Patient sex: M
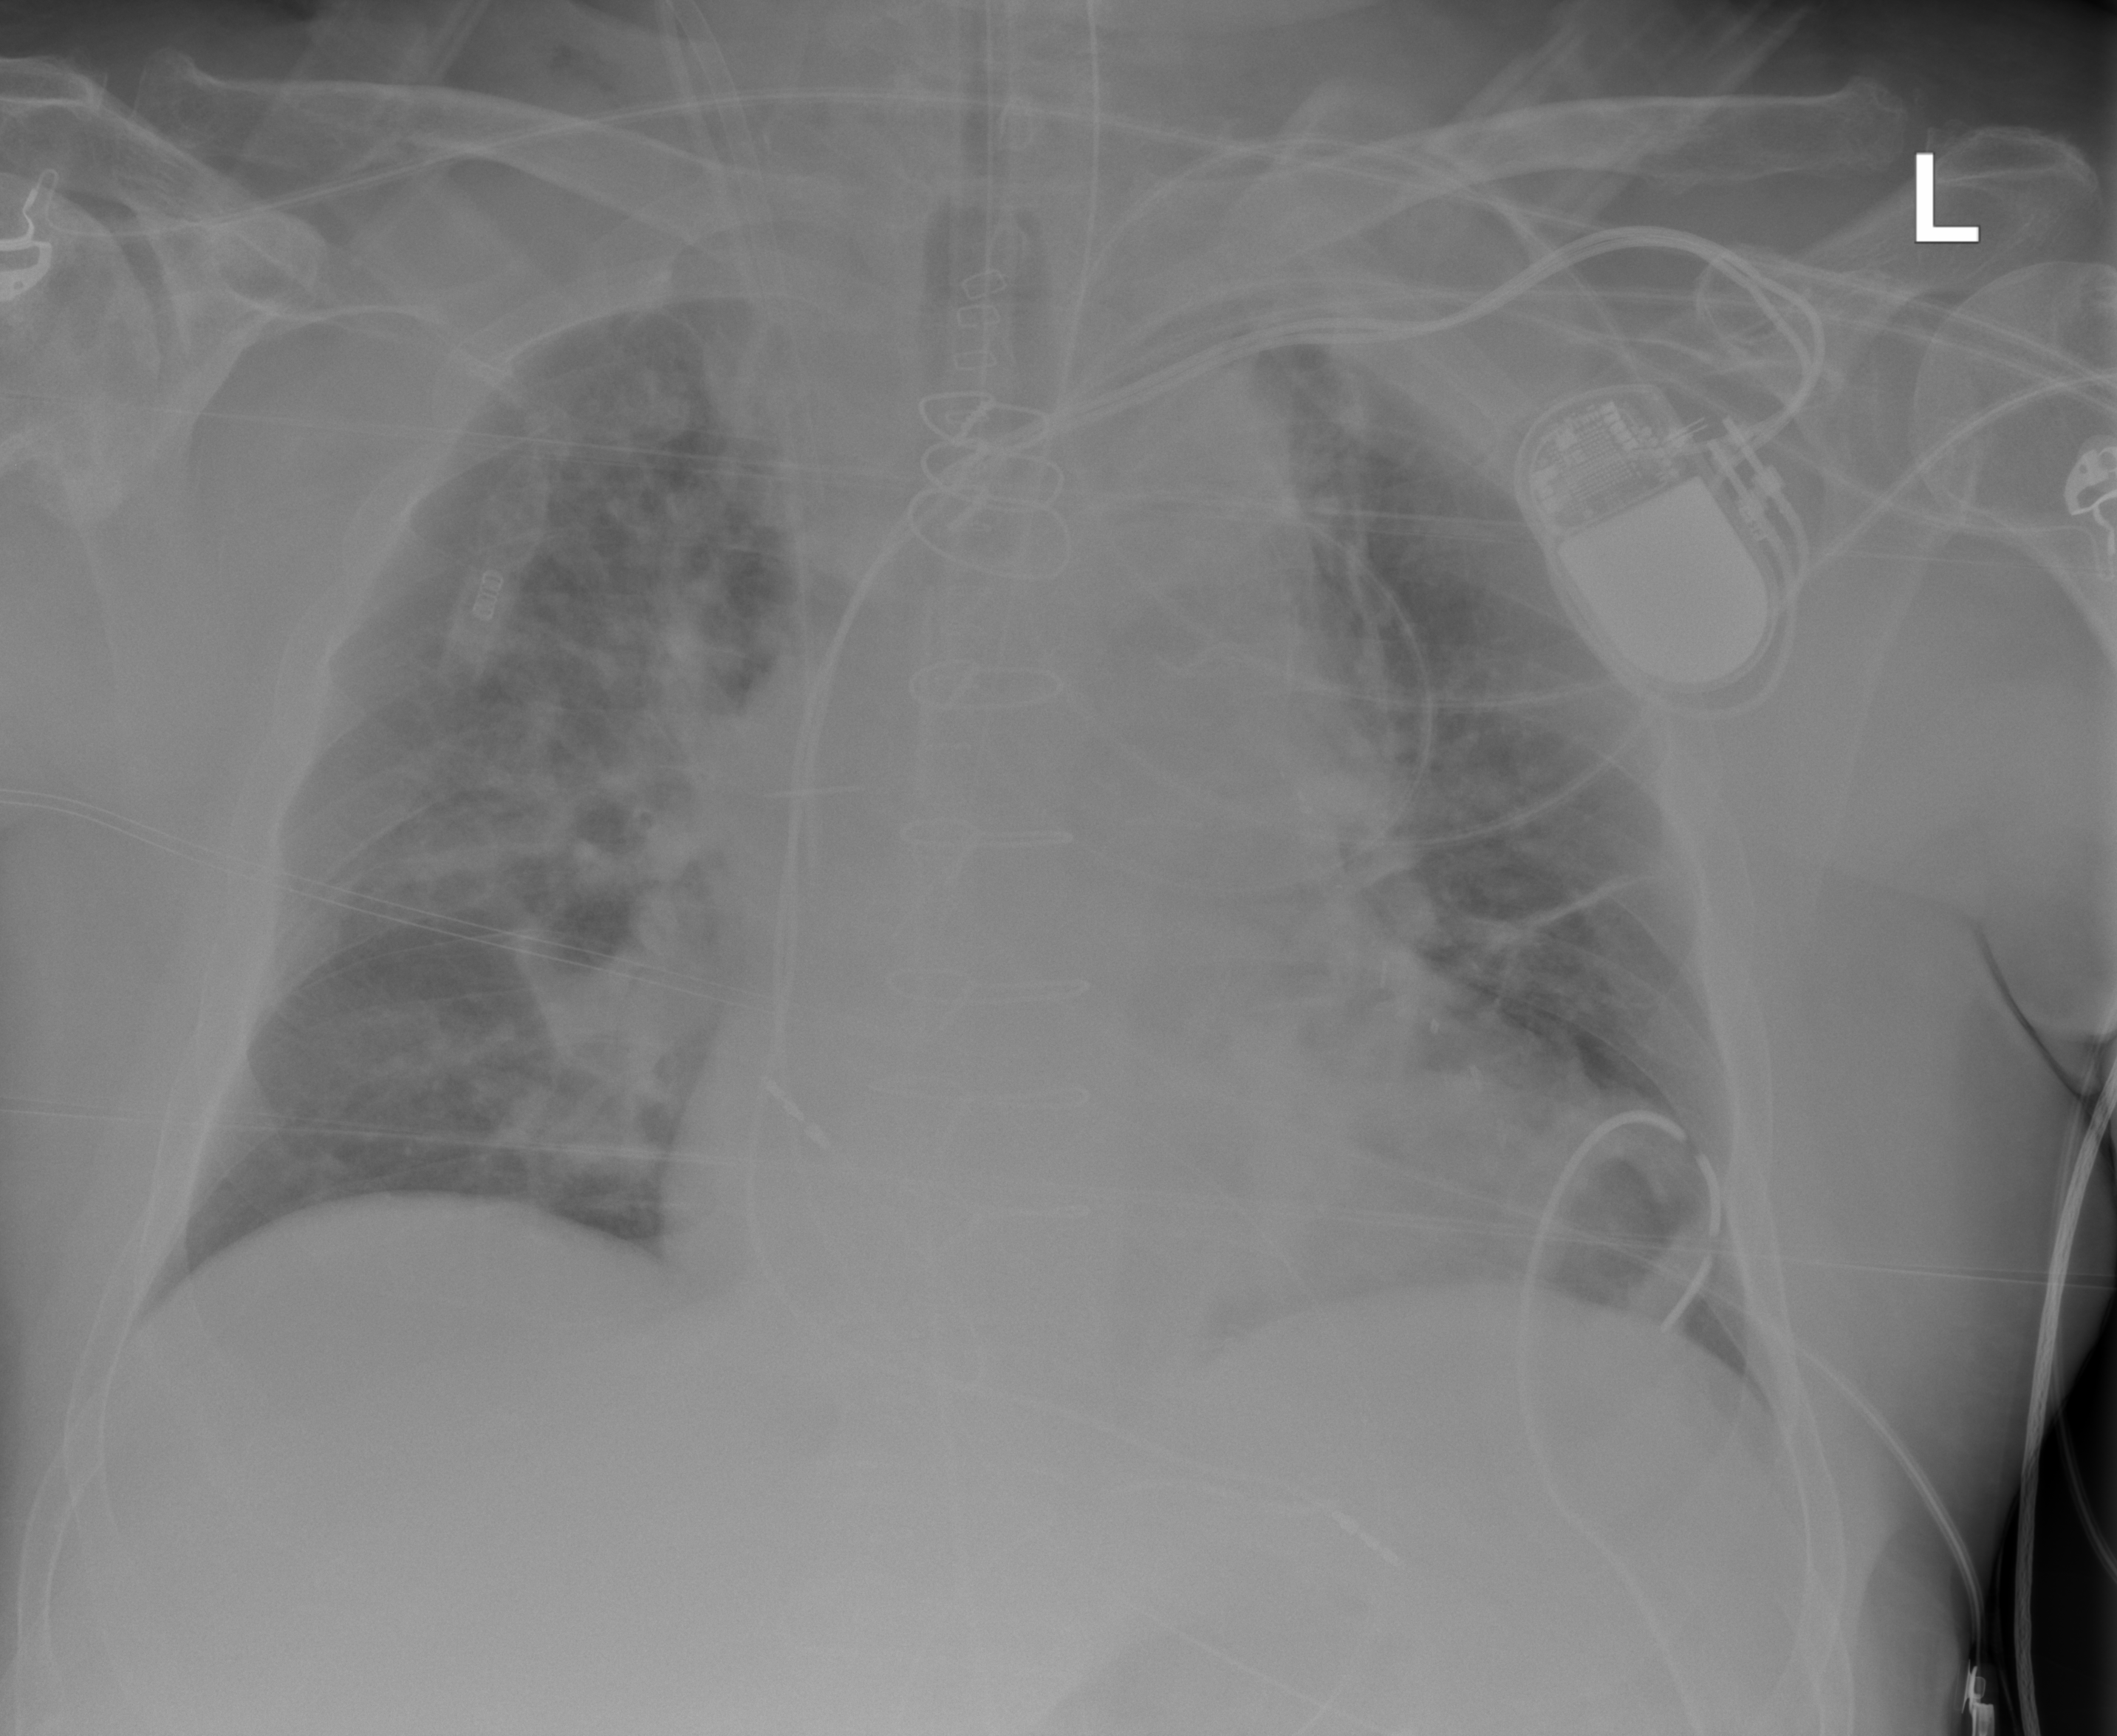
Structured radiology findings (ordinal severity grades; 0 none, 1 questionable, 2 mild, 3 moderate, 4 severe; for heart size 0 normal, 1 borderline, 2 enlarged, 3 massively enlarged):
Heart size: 2
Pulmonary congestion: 0
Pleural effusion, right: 0
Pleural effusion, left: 0
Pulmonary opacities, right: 0
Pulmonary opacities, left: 0
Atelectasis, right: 2
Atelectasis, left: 2